Aerial crown-view tile of a tropical tree (Barro Colorado Island, Panama), acquired 20240716:
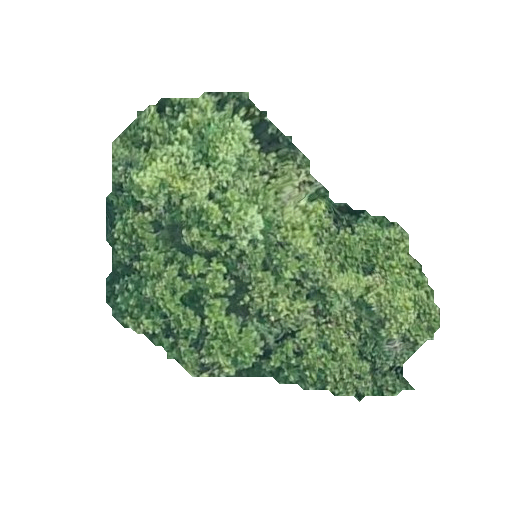
Species: Anacardium excelsum
GBIF accepted scientific name: Anacardium excelsum
Crown area: 109.579 m²